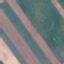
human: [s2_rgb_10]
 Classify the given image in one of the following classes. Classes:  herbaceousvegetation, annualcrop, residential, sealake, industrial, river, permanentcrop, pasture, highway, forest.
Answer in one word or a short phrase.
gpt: AnnualCrop